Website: bh-photo
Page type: customer-info-address
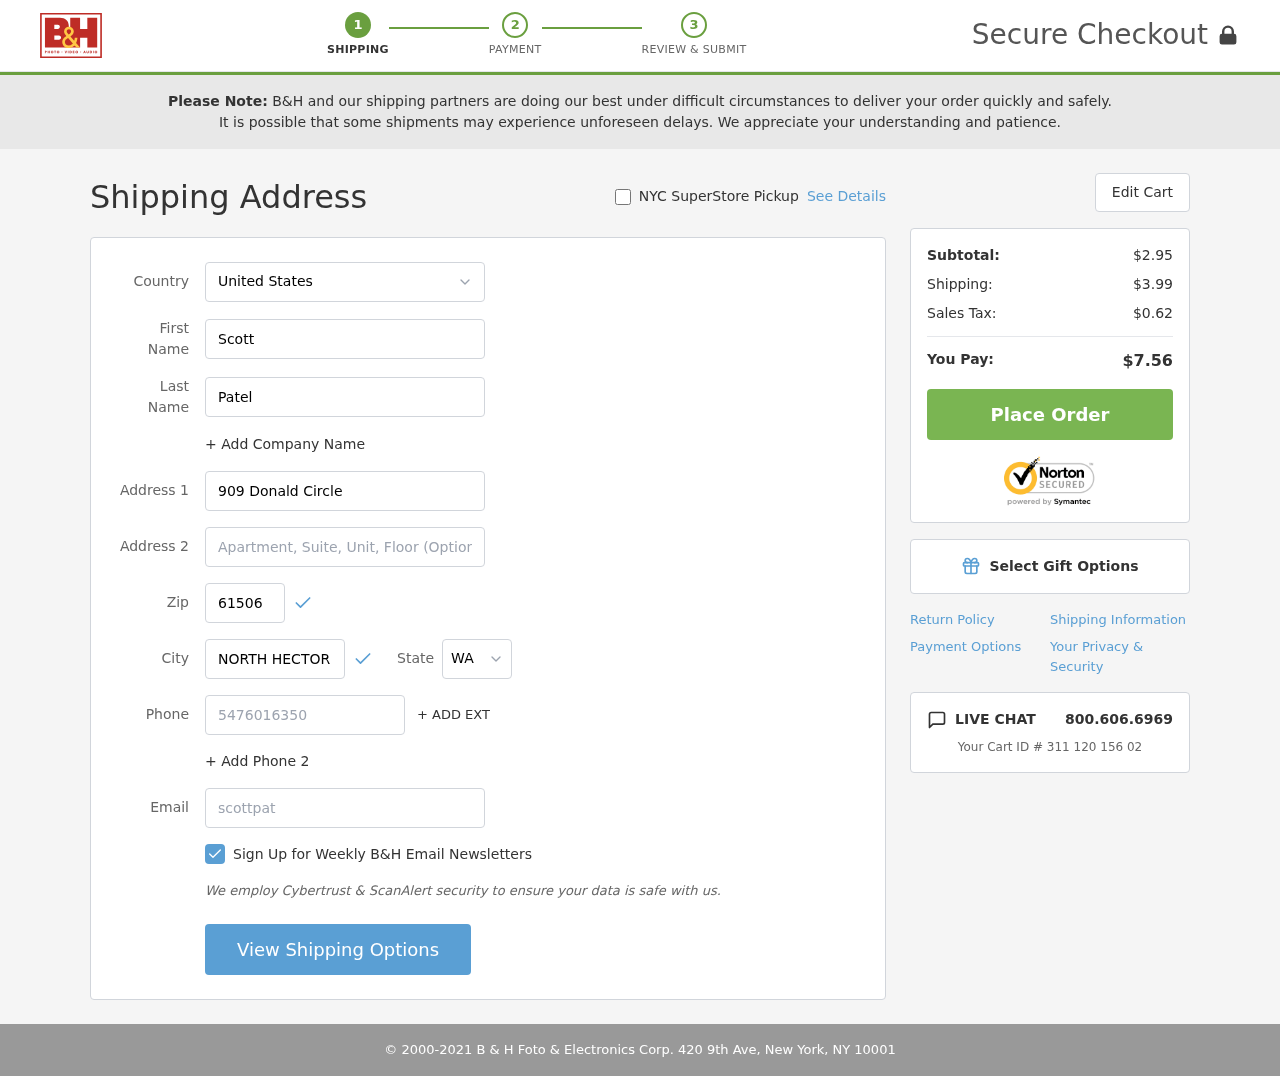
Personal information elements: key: PII_CITY
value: North Hector
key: PII_COUNTRY
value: United States
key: PII_EMAIL
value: scottpatel@gmail.com
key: PII_FIRSTNAME
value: Scott
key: PII_LASTNAME
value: Patel
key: PII_PHONE
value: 5476016350
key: PII_POSTCODE
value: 61506
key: PII_STATE_ABBR
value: WA
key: PII_STREET
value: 909 Donald Circle
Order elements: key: ORDER_SUBTOTAL
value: $2.95
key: ORDER_SHIPPING_COST
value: $3.99
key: ORDER_TAX
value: $0.62
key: ORDER_TOTAL
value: $7.56
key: ORDER_ID
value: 311 120 156 02